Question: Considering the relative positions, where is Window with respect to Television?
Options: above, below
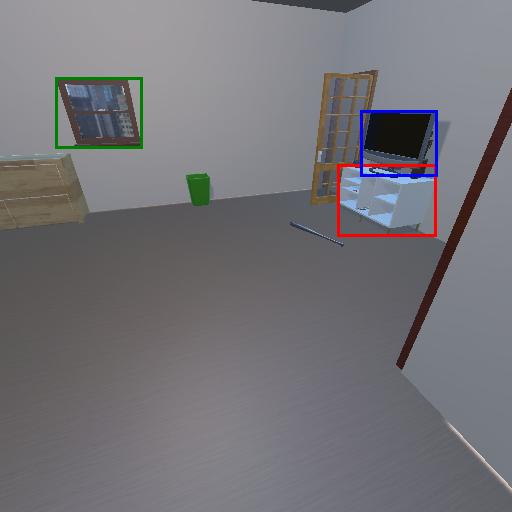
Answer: above